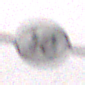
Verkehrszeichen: EndeGeschwindigkeit10
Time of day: Midday
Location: Outdoor (Nature)
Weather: Overcast
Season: Winter
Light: Natural